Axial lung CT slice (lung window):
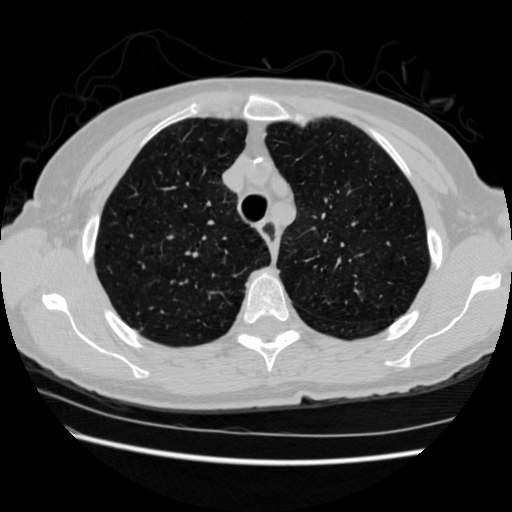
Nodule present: no